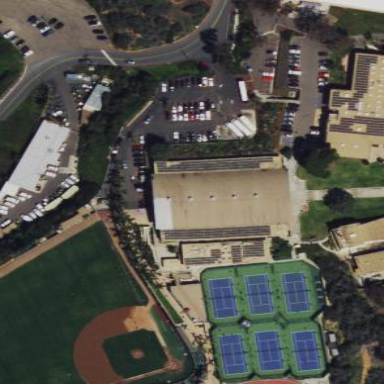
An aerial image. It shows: Gym located within university campus.